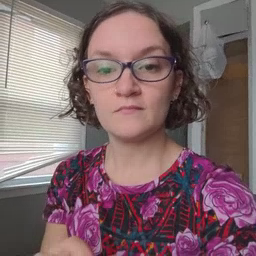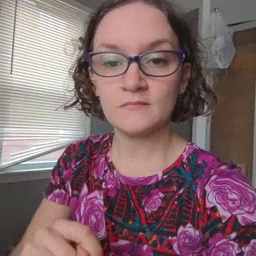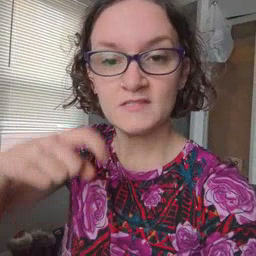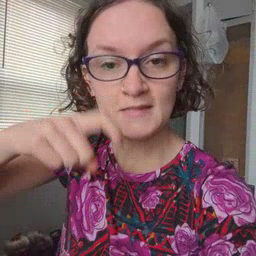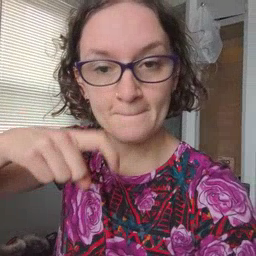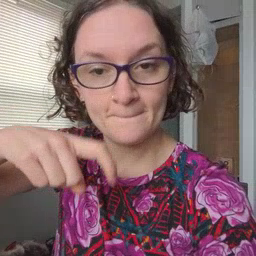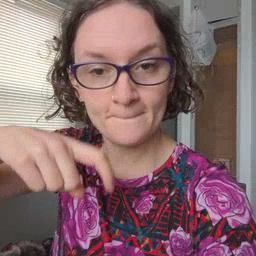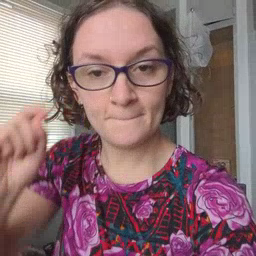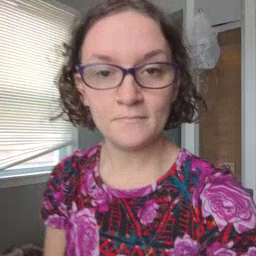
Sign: time